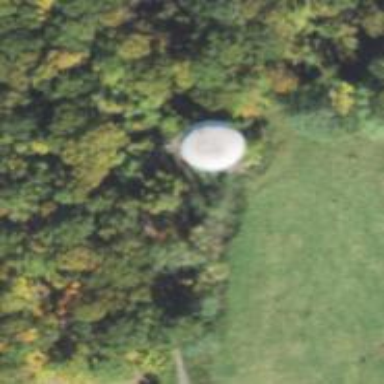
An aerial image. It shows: Water tower that is man-made.